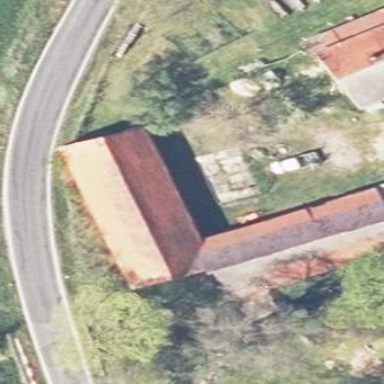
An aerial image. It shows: Building with watermill.